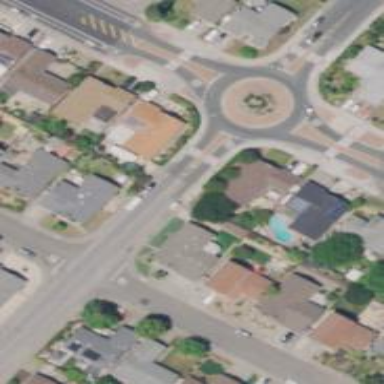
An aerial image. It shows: Secondary road leading to roundabout with designated cycle track.